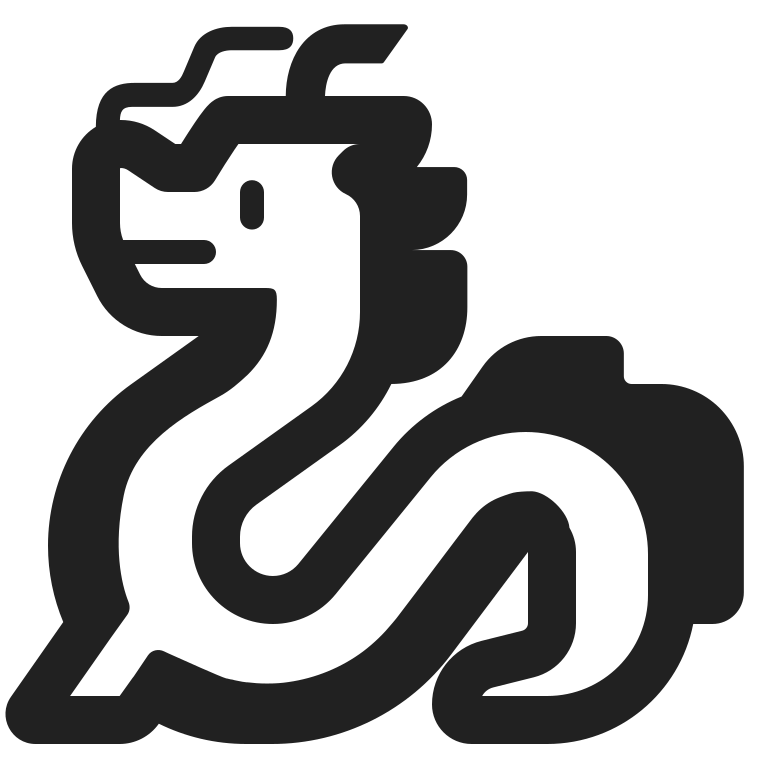
dragon high contrast